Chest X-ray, PA view. Patient: 59 years old, sex M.
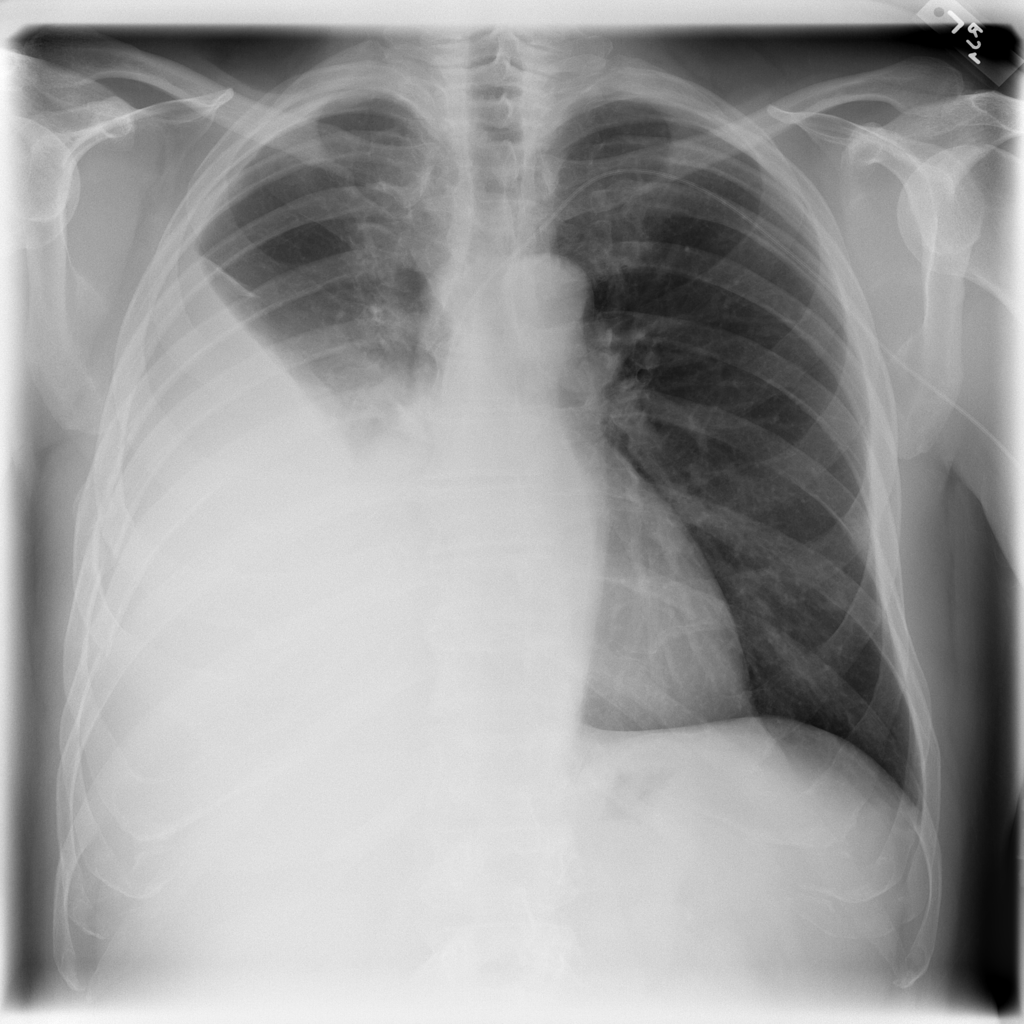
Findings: Effusion